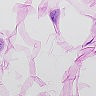
Metastatic tissue present: no